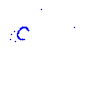
Particle: kaon